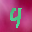
Label: 4